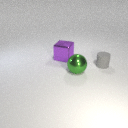
small gray rubber cylinder to the right of large purple metal cube